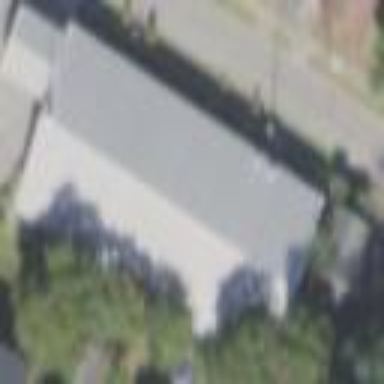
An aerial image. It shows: Building that serves as place of worship.